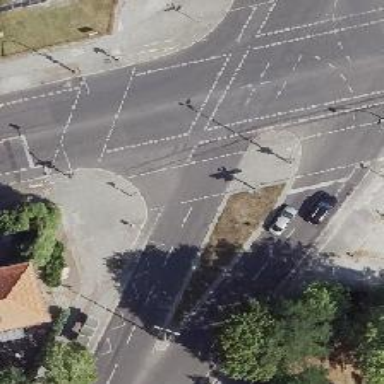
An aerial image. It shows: Traffic island located on footway.